Question: I have this data table and i want another result table. when I write name of state ,result table can show all of company with data1,data2 and data3.I trying use vlookup but because there are merged cells the formula just show first row.
how can I fix problem?

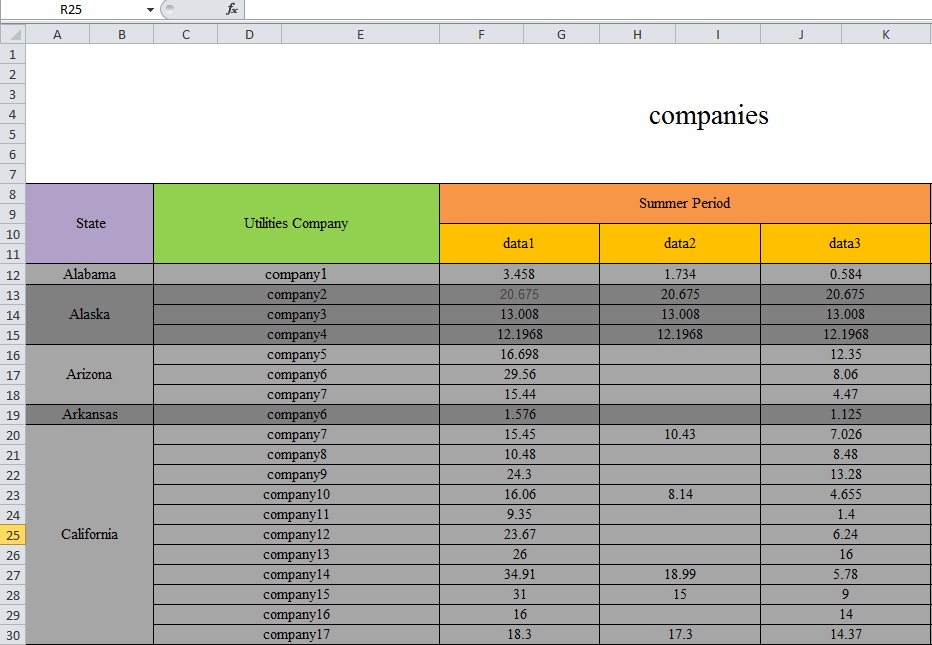
Answer: If I'm understanding correctly, you want to set up a lookup range so that when you enter a particular state, you can see the data for all the companies that have data in that state. Here is one way to do that.
The first thing you would need to do is set up three columns to the left of the original table:
- - -
All the values in these three columns can be assigned by formula. The picture below shows the formulas for the first row of cells 'A9:C9', which are then copied down through row 27.

The next step is to lay out the new table, which is in cells 'Q8:U27' in my example.
There are several thing to note about the setup. First, the state that will be displayed is entered in cell 'Q9', which I've highlighted in yellow. To the left of the table, in column P, I've entered item numbers from 1 to 19, which will be needed to construct the key values for the lookups. The lookup formulas themselves are in cells 'R9:U27'; in the picture, the formulas for the first row ('R9:U9') are shown (they are then copied down through row 27).

It's worth taking a moment to look more closely at one of the lookups. Here is the formula for the first company name in cell 'R9'.
'''
=IFERROR(VLOOKUP($Q$9&$P9,$C$9:$N$27,4,0),"")
'''
Looking at each of the arguments of the 'VLOOKUP' in turn, '$Q$9&$P9' concatenates the state name in cell 'Q9' with the item number (1 in this case), yielding the lookup value 'California1'. The lookup table is defined as the range '$C$9:$N$27' - column C of that range is what the lookup value is matched against. The third argument is the column from which to return a value if the lookup is a match. The number 4 here corresponds with the company name column of the original table. Finally, the last argument is 0 (or equivalently, FALSE) indicating an exact match is required.
Finally, the 'VLOOKUP' function is wrapped inside 'IFERROR'. This catches the '#N/A' that would otherwise be returned when no match is found, replacing it with an empty string ("").